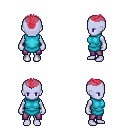
a pixel art fantasy rpg character, female body template, dark elf, purple skin, teal tunic, magenta pants, ruby red short mohawk hairstyle, four views (front, back, left, right), 2x2 character sprite sheet, small pixel art, hard edges, no anti-aliasing